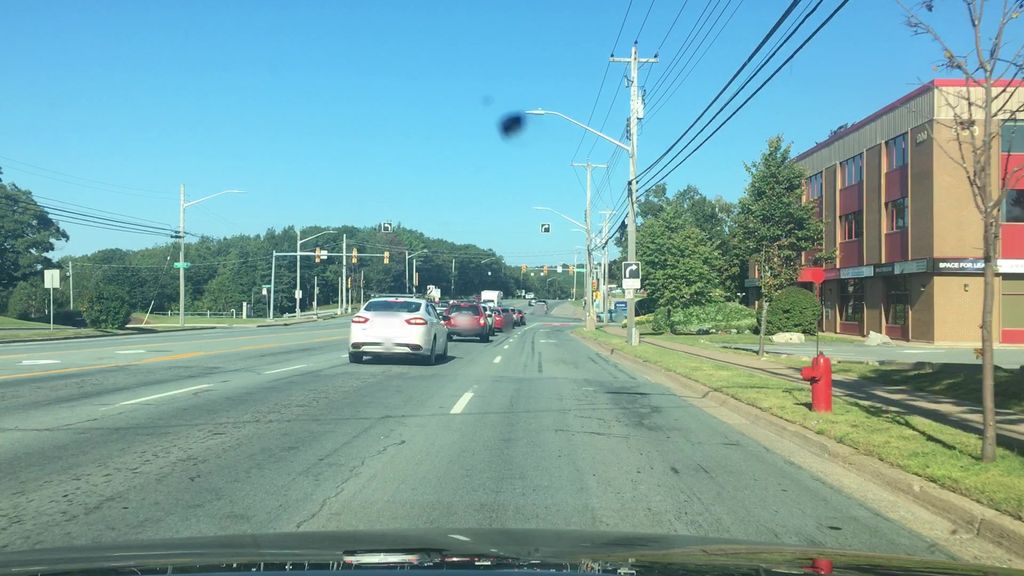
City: halifax